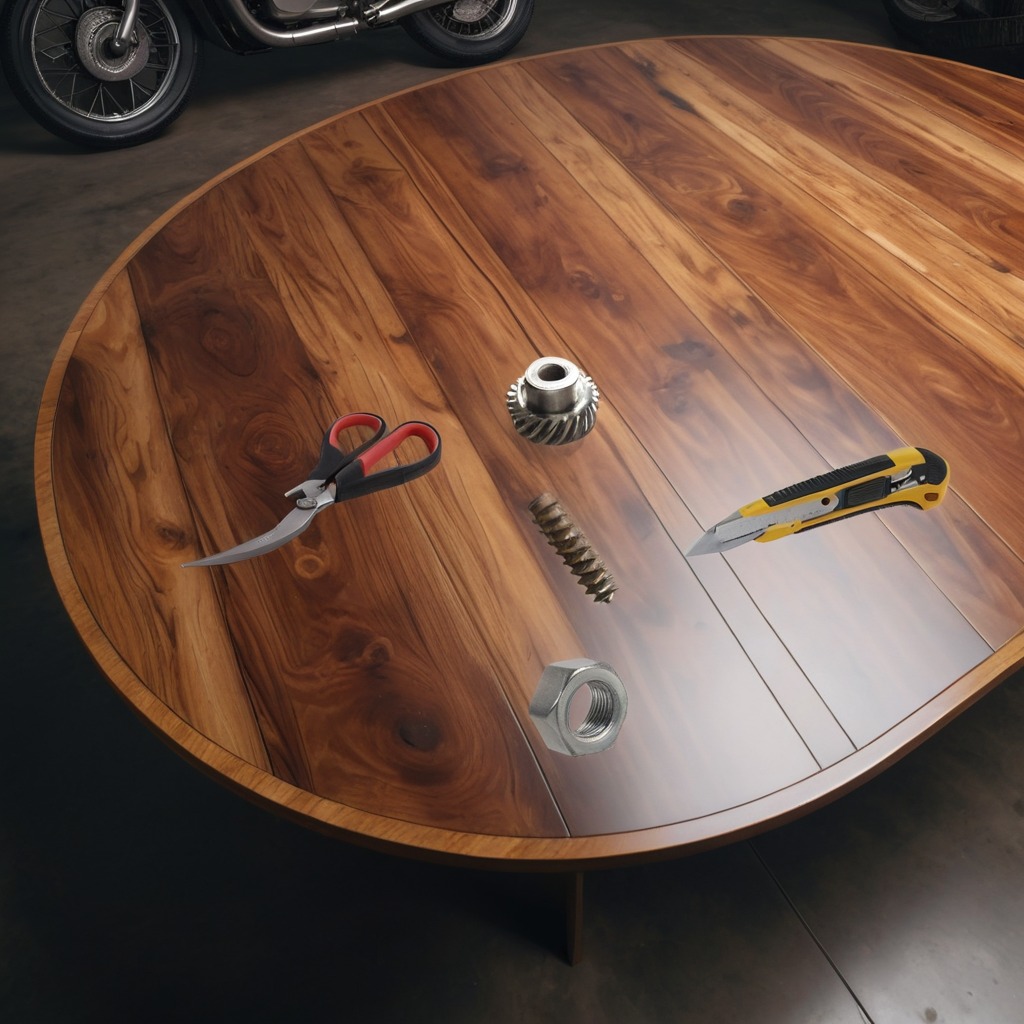
A gear with teeth, a knife, a screw, scissors, and a nut are lying on the wooden table.